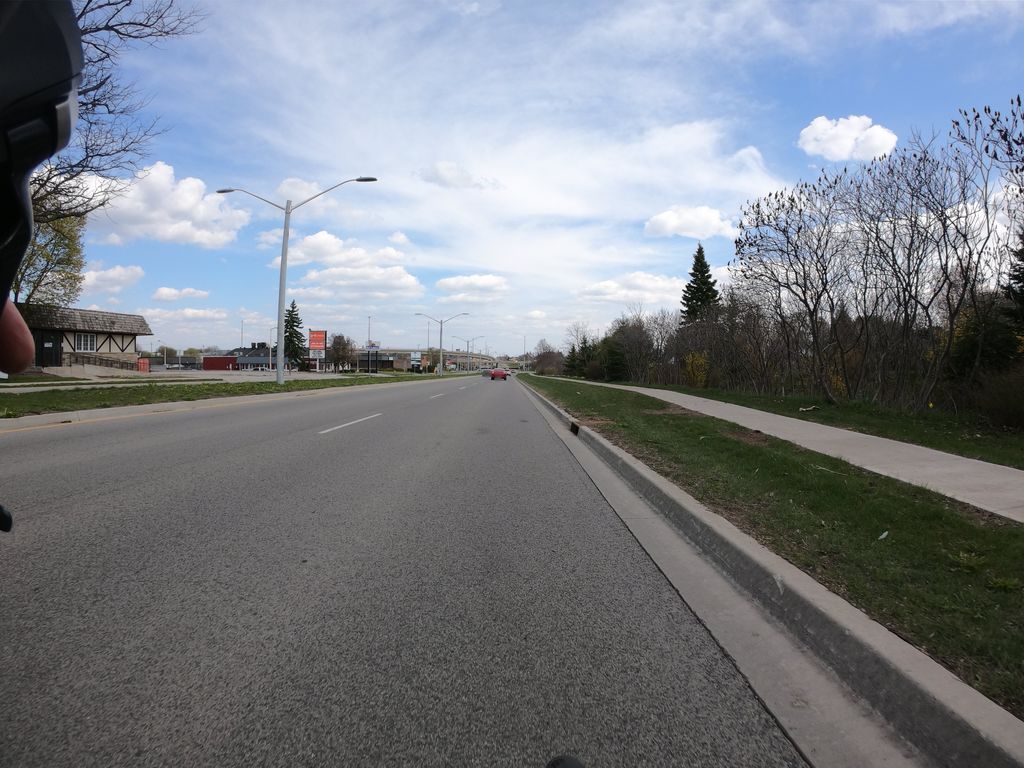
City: kitchener-waterloo